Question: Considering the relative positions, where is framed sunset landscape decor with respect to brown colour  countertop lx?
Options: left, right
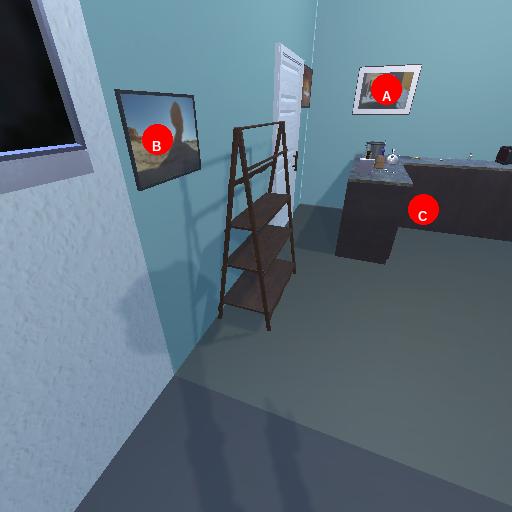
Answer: left